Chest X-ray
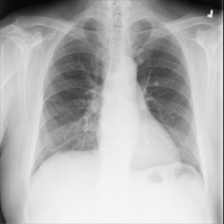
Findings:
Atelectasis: negative
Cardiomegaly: negative
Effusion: negative
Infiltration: negative
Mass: negative
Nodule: negative
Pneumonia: negative
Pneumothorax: negative
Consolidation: negative
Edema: negative
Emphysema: negative
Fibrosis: negative
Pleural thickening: negative
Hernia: negative